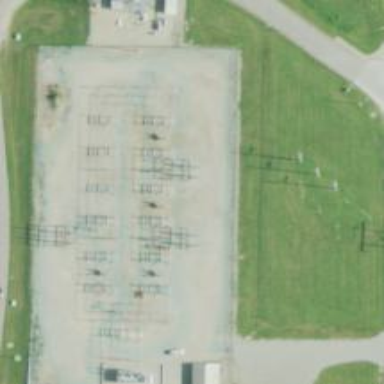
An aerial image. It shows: Switch for power supply.